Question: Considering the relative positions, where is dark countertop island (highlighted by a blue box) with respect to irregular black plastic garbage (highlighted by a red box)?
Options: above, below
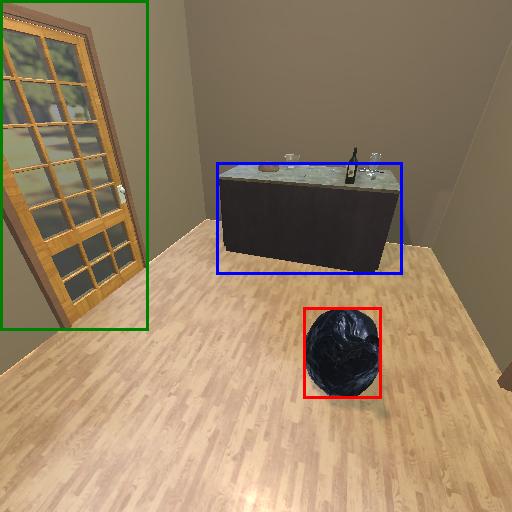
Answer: above